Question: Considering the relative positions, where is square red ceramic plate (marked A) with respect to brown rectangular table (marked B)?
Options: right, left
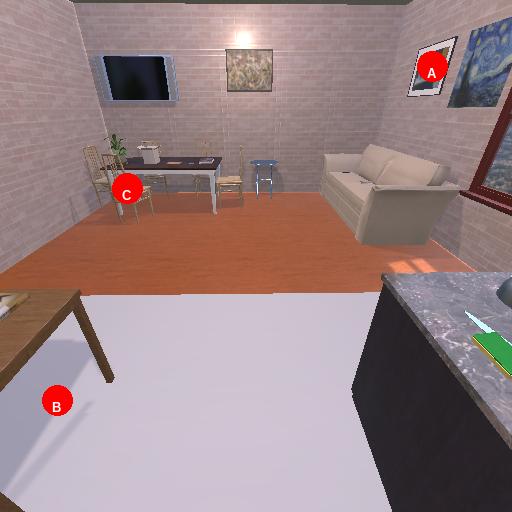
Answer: right